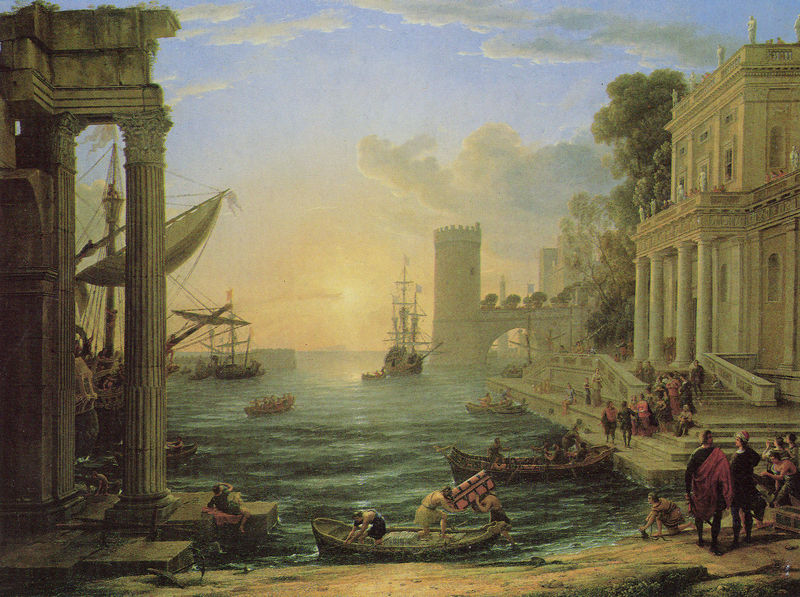
Titel: Le débarquement de la Reine de Saba, Hafen mit der Landung der Königin von Saba
Künstler: Claude Lorrain
Standort: London
Institution: National Gallery
Schlagwörter: baum, blau, gemälde, himmel, mann, meer, schatten, umhang, wasser, wolken, bäume, fluss, gelb, grün, landschaft, menschen, ocker, see, stadt, ufer, abend, braun, frau, grau, hell, hintergrund, kleider, licht, marmor, männer, orange, szene, säule, säulen, weiss, gebäude, haus, rot, architektur, barock, bibel, geschichte, historie, stein, tragen, dämmerung, horizont, morgen, natur, sonnenaufgang, spiegelung, gewässer, sonne, gold, mantel, händler, boot, boote, handel, kinder, turm, bewölkt, balkon, küste, schiff, schiffe, segel, segelboot, segelschiffe, wellen, bogen, fahnen, fassade, italien, süden, venedig, fahne, fischer, mast, segelschiff, schleppen, dunst, nebel, sonnenuntergang, untergehen, landschaftsmalerei, laden, treiben, entladen, figuren, hafen, ladung, kai, masten, abfahrt, treppe, treppen, turner, wllen, ruderboot, ruderer, stufen, abendrot, anlegen, bucht, segelboote, takelage, taue, zinnen, unscharf, segler, flucht, treppenstufen, ruine, truhe, antike, burg, türme, palast, abschied, festung, kiste, ruinen, kapitelle, kapitell, fragment, villa, diffus, verschwommen, altes testament, mythologisch, ankern, historismus, poussin, claude, einfahrt, kulisse, tempel, kaufleute, fresko, anker, ankunft, dorisch, seefahrer, korinthisch, biblisch, bauten, staffagefiguren, lagune, kapitel, korintisch, ruderboote, meerblick, hafenanlage, hafeneinfahrt, barken, feste, dreimaster, lorrain, ausladen, einschiffung, claude lorrain, selgelboote, scher, lastträger, kapital, tempelbauten, handelshafen, handelsschiffe, ostia, segelsciff, königin von saba, anlanden, m#nner, menschen schiffe, malerschule, loraain, einschifffung, untergehende sonne, rigg